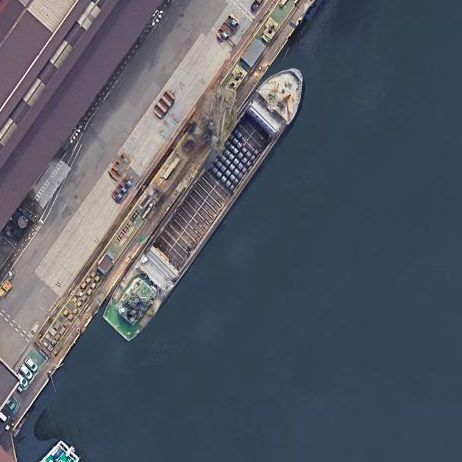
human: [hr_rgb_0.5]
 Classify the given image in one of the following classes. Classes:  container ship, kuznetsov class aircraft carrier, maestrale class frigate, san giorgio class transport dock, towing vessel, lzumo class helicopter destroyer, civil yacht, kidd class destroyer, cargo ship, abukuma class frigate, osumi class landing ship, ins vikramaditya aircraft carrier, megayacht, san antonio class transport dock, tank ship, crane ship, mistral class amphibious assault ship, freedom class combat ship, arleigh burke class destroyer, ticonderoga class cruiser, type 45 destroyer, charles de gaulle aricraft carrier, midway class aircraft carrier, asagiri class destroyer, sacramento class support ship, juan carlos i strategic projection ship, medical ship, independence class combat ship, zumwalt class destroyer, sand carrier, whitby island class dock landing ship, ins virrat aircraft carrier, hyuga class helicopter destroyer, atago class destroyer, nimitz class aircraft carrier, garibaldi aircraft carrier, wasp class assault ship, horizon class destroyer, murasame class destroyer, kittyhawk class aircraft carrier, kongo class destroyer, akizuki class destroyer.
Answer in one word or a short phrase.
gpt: Cargo ship